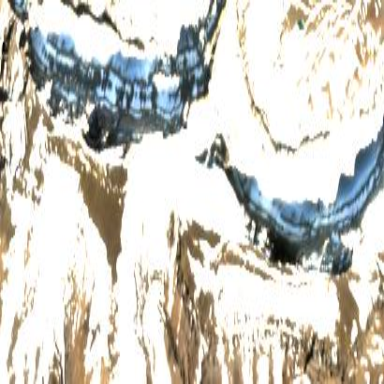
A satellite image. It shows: Stunning view of glacier.